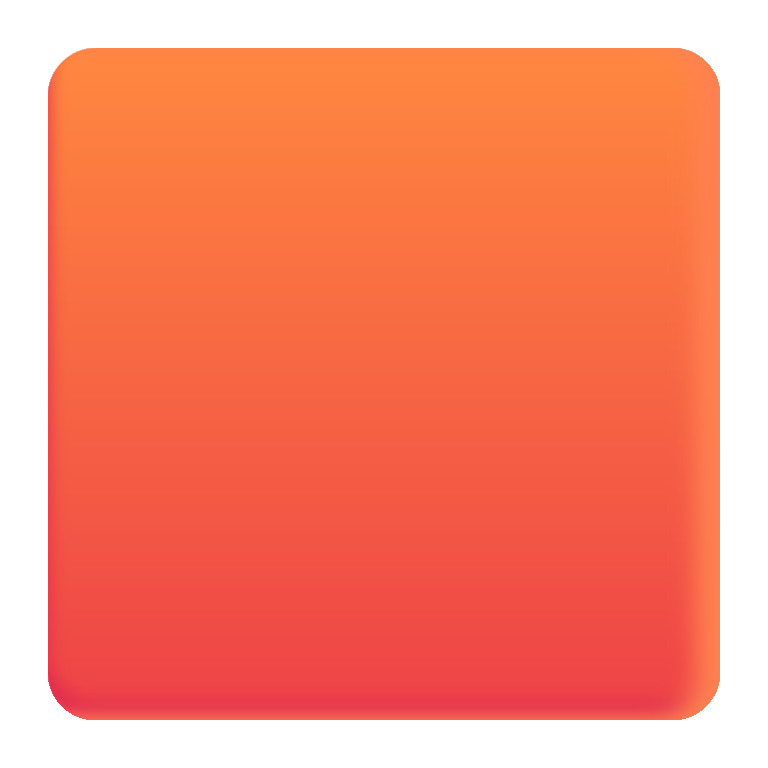
orange square color